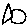
Label: fish